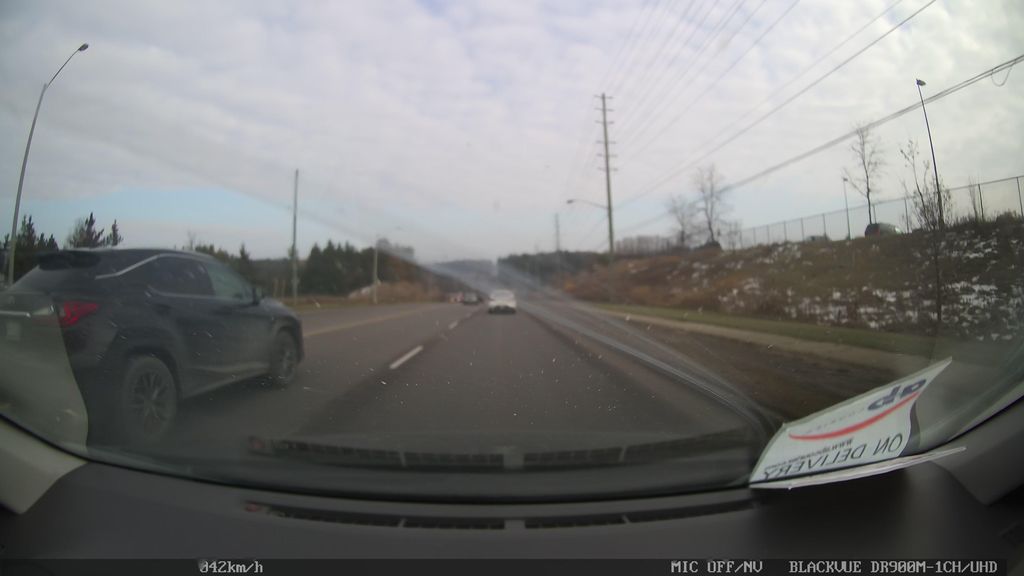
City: toronto